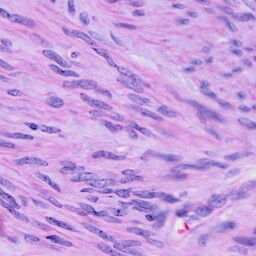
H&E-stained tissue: Cervix